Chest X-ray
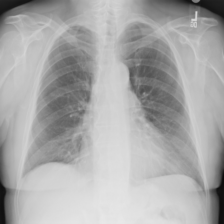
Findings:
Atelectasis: negative
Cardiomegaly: negative
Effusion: negative
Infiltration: negative
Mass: negative
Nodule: negative
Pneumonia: negative
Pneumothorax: negative
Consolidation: negative
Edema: negative
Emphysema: negative
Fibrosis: negative
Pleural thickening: negative
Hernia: negative